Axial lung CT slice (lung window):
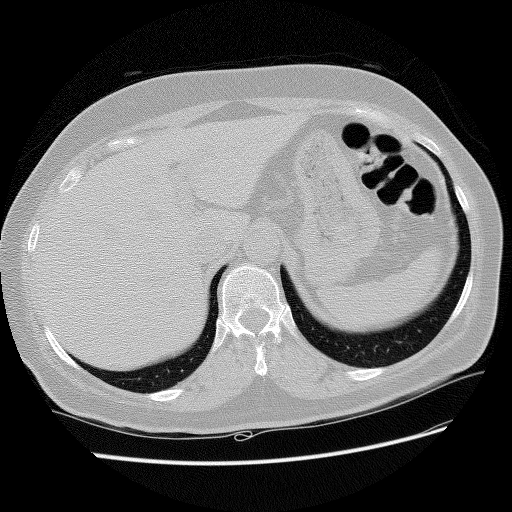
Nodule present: no